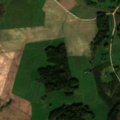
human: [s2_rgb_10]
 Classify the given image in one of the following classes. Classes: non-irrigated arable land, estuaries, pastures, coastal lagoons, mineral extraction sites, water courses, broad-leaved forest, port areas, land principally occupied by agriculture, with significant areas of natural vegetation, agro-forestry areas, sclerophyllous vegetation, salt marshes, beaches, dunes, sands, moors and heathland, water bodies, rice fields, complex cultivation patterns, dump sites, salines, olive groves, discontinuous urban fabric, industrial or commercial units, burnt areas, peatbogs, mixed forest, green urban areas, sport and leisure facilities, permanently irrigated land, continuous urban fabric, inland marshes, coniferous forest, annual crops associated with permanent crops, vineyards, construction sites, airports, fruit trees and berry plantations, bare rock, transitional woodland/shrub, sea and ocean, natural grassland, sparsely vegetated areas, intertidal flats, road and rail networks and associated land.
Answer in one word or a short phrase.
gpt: non-irrigated arable land, land principally occupied by agriculture, with significant areas of natural vegetation, broad-leaved forest, transitional woodland/shrub